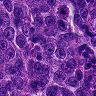
Metastatic tissue present: yes